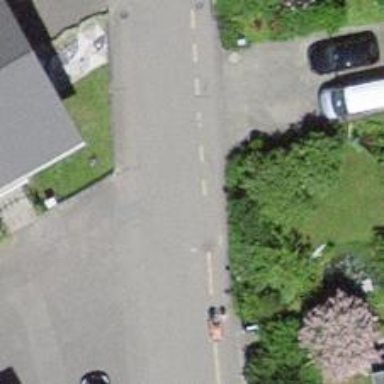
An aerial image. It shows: Asphalt road in residential area.